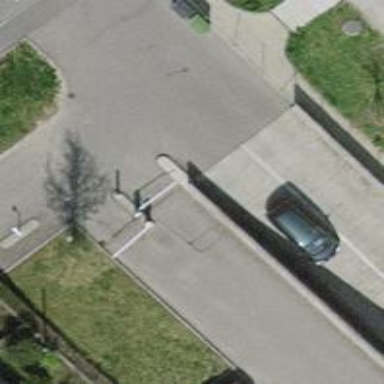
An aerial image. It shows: Lift gate barrier.